Field crop: maize
Growth stage: 2
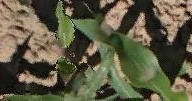
Species: maize